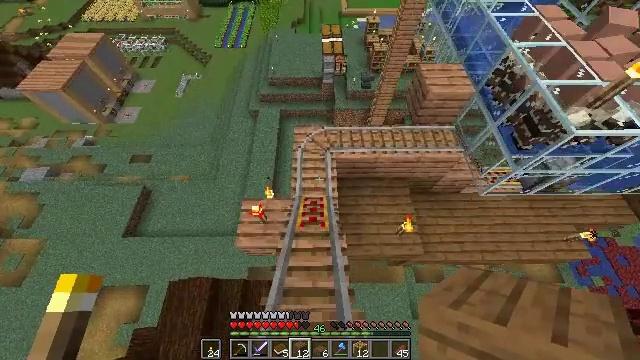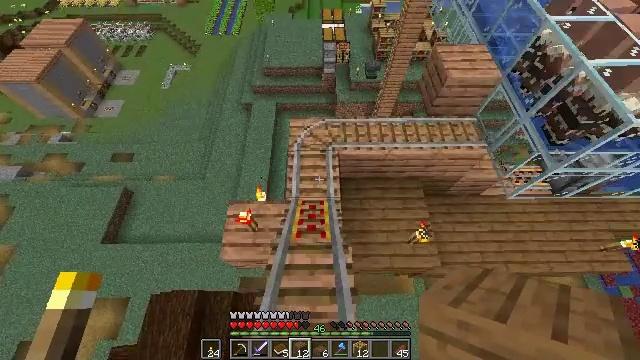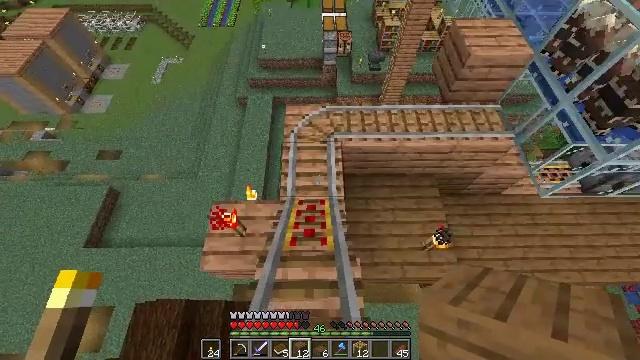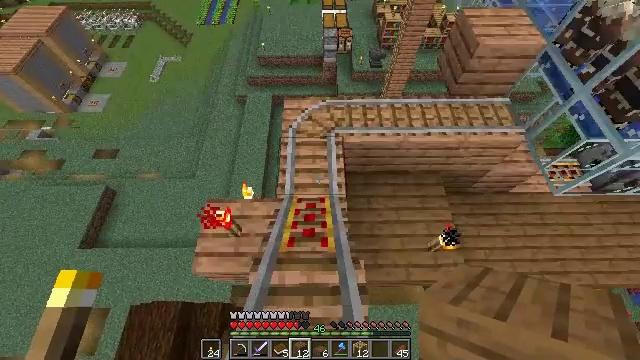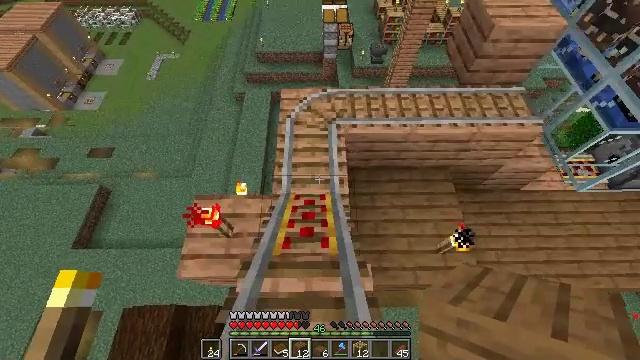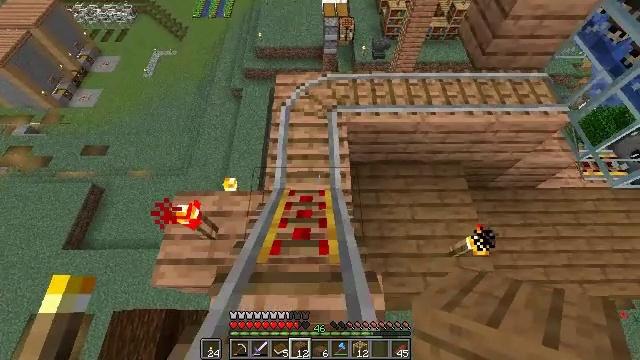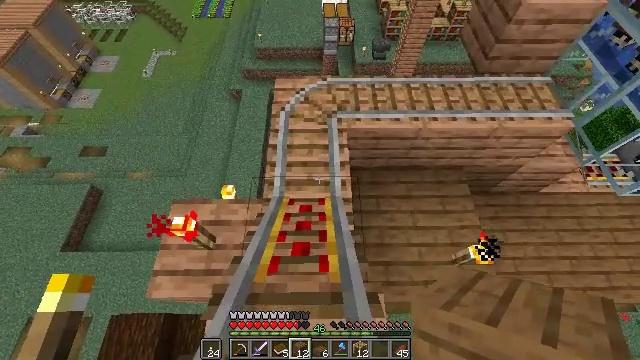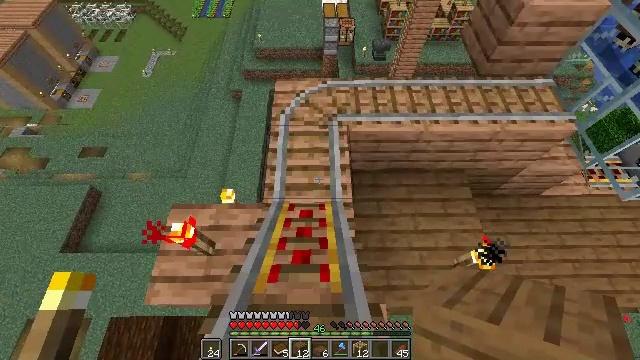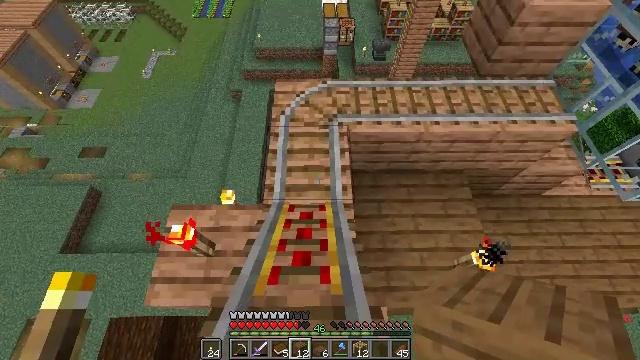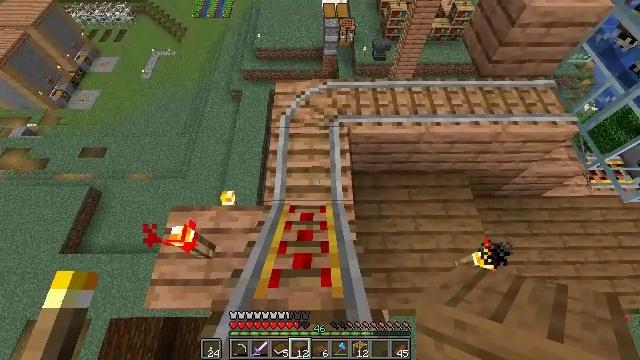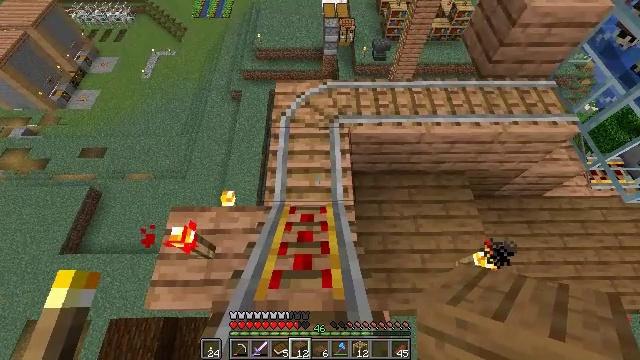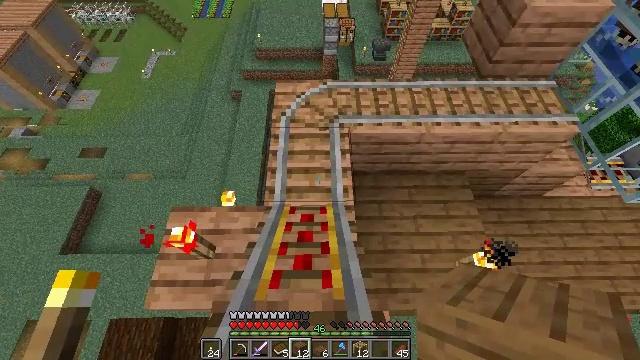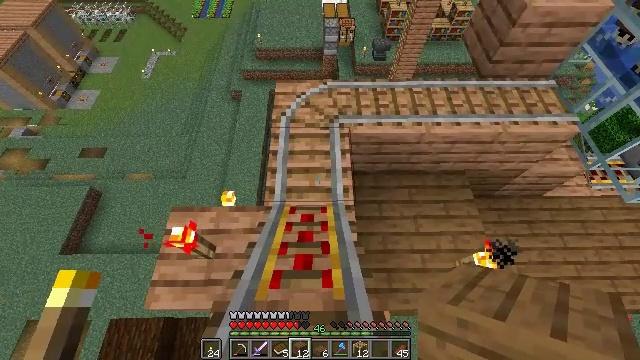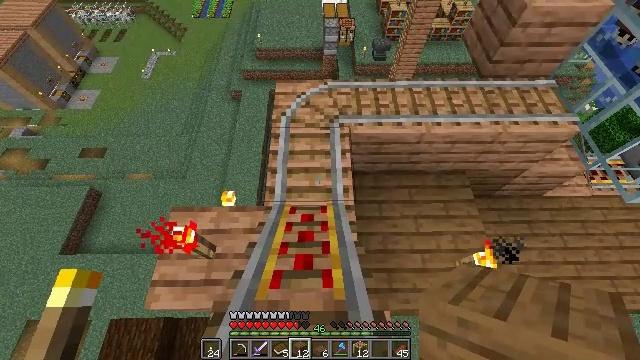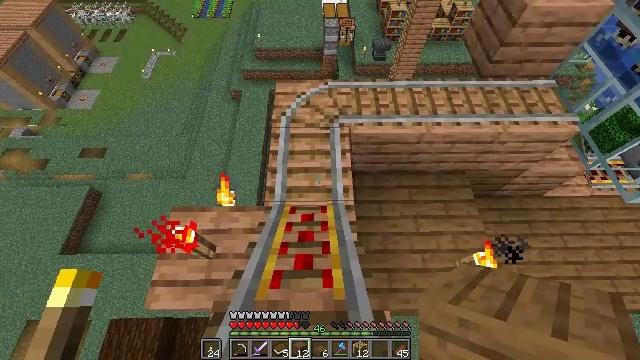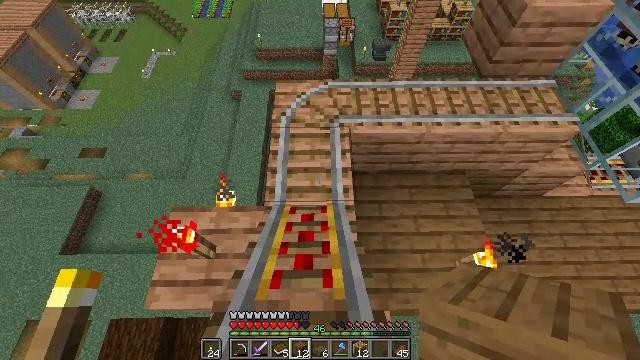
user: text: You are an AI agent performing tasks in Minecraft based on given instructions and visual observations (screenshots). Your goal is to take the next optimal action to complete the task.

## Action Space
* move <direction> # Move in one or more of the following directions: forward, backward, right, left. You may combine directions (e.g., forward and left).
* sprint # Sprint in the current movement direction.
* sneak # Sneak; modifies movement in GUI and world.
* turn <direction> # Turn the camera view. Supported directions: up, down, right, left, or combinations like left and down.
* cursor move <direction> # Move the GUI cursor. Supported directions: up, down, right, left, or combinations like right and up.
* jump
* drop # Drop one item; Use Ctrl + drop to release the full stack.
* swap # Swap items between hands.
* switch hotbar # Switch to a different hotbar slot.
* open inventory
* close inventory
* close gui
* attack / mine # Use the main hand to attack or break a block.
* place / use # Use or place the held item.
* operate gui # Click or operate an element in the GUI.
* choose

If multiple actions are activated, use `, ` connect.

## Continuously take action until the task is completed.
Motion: motion action
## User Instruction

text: Make a spruce fence gate with sticks and spruce planks.
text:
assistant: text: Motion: no_op
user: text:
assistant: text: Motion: no_op
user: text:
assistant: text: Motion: no_op
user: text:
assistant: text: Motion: no_op
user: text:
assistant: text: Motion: no_op
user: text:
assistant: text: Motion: no_op
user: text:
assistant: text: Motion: no_op
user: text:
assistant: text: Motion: no_op
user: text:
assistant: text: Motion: no_op
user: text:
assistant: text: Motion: no_op
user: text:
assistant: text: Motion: no_op
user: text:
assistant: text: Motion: no_op
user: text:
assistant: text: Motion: no_op
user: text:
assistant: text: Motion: no_op
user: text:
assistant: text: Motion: no_op
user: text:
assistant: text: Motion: no_op
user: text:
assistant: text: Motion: no_op
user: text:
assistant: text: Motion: no_op
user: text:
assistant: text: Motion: no_op
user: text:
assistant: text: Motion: no_op
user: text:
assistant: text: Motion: no_op
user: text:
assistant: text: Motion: no_op
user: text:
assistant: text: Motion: no_op
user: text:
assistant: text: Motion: no_op
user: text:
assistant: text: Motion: no_op
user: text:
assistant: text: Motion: no_op
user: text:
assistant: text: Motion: no_op
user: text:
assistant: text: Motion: no_op
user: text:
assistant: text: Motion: no_op
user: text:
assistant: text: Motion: no_op